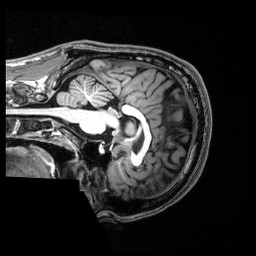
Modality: T1w
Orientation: sagittal
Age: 19
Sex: male
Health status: healthy
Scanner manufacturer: siemens
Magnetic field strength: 3 T
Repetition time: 2.53 s
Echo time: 0.00339 s